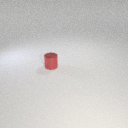
small red metal cylinder